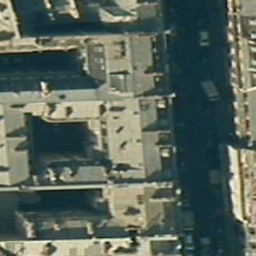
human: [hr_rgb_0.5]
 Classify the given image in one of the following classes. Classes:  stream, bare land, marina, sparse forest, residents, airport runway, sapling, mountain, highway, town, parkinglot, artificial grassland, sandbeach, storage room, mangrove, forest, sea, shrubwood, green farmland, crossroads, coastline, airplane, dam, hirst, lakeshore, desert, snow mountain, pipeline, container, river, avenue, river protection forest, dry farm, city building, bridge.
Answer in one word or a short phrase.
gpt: city building